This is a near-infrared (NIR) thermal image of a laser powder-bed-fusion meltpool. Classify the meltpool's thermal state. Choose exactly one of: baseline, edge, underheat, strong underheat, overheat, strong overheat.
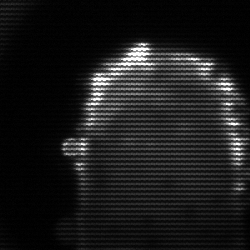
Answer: baseline